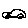
Label: car